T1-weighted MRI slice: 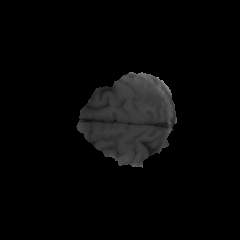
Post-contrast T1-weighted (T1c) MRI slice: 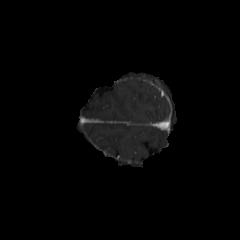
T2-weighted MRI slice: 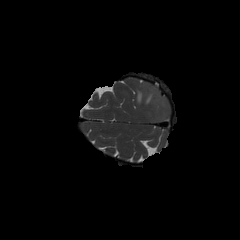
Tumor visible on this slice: yes